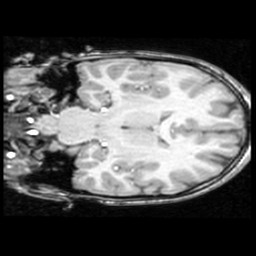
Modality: T1w
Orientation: coronal
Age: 11
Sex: male
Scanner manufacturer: ge
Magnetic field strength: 1.5 T
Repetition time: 0.03333 s
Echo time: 0.008 s